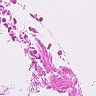
Metastatic tissue present: no